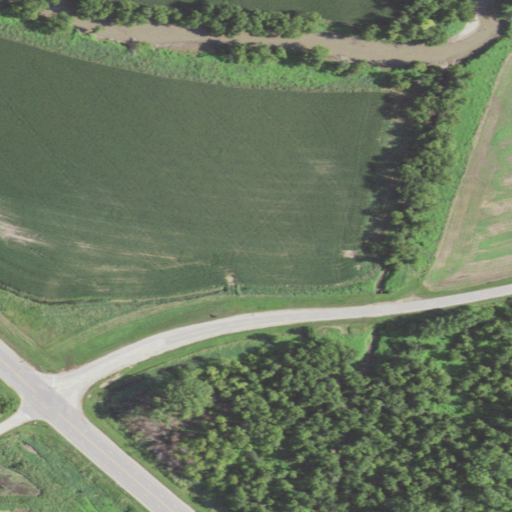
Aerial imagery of valley in Iowa named Couler Valley containing cultivated crops, woody wetlands, low intensity development, grassland, medium intensity development, herbaceous wetlands, deciduous forest, and mixed forest